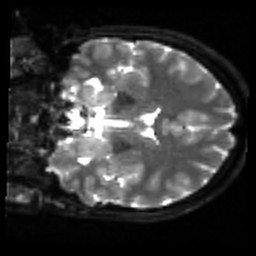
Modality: sbref
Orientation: coronal
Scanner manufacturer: siemens
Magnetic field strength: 3 T
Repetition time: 4 s
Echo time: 0.0594 s